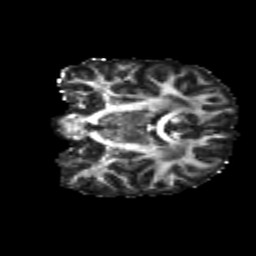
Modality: FA
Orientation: coronal
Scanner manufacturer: siemens
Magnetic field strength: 3 T
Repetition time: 4.16 s
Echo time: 0.0806 s